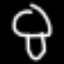
Label: mushroom